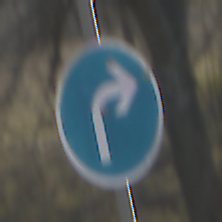
Verkehrszeichen: VorgeschriebeneFahrtrichtungRechts
Umgebung: Outdoor, Nature
Tageszeit: MorningAfternoon
Wetter: Clear
Licht: Natural
Jahreszeit: NotSpecified
Kontrast: HighContrast